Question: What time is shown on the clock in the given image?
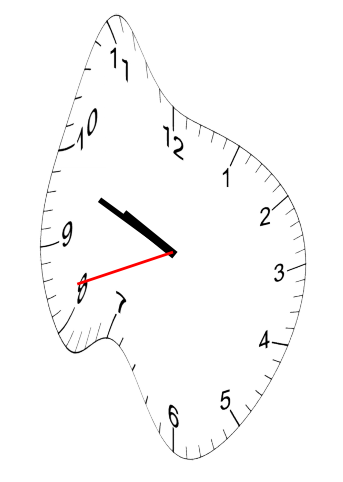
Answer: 09:48:42